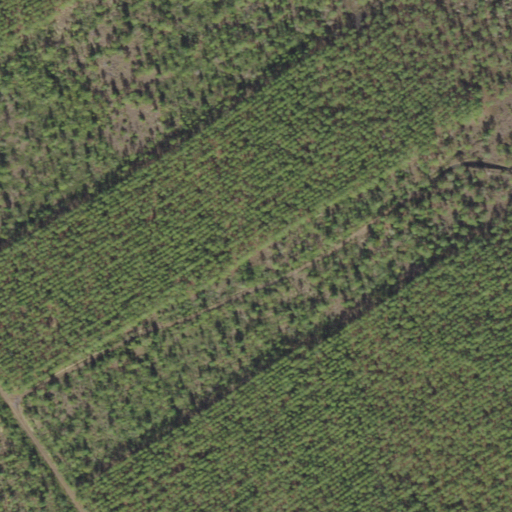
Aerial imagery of island in Florida named Heart Island containing evergreen forest, woody wetlands, and shrub